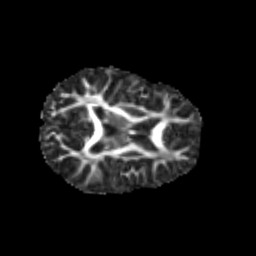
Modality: FA
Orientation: axial
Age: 6
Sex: female
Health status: healthy